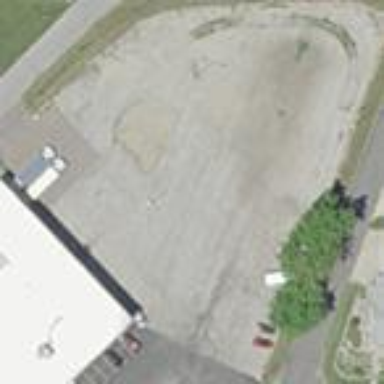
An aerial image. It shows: Parking area with surface.